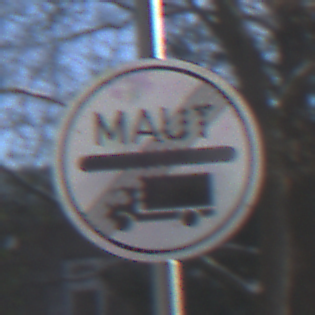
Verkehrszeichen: EndeMautpflicht
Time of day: MorningAfternoon
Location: Outdoor (Special)
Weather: Clear
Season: Winter
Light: Natural